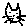
Label: cat